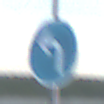
Verkehrszeichen: VorgeschriebeneFahrtrichtungLinks
Umgebung: Outdoor, Beach
Tageszeit: SunriseSunset
Wetter: PartlyCloudy
Licht: Natural
Jahreszeit: NotSpecified
Kontrast: LowContrast